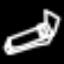
Label: bed